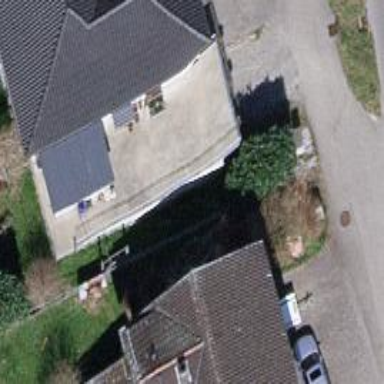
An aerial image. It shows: Garage building.